Field crop: tomato
Growth stage: 1
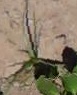
Species: cyperus